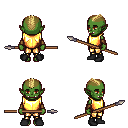
a pixel art fantasy rpg character, female body template, orc, green skin, gold chest armor, gold greaves, blonde short mohawk hairstyle, cloth bracers, black shoes, spear, four views (front, back, left, right), 2x2 character sprite sheet, small pixel art, hard edges, no anti-aliasing